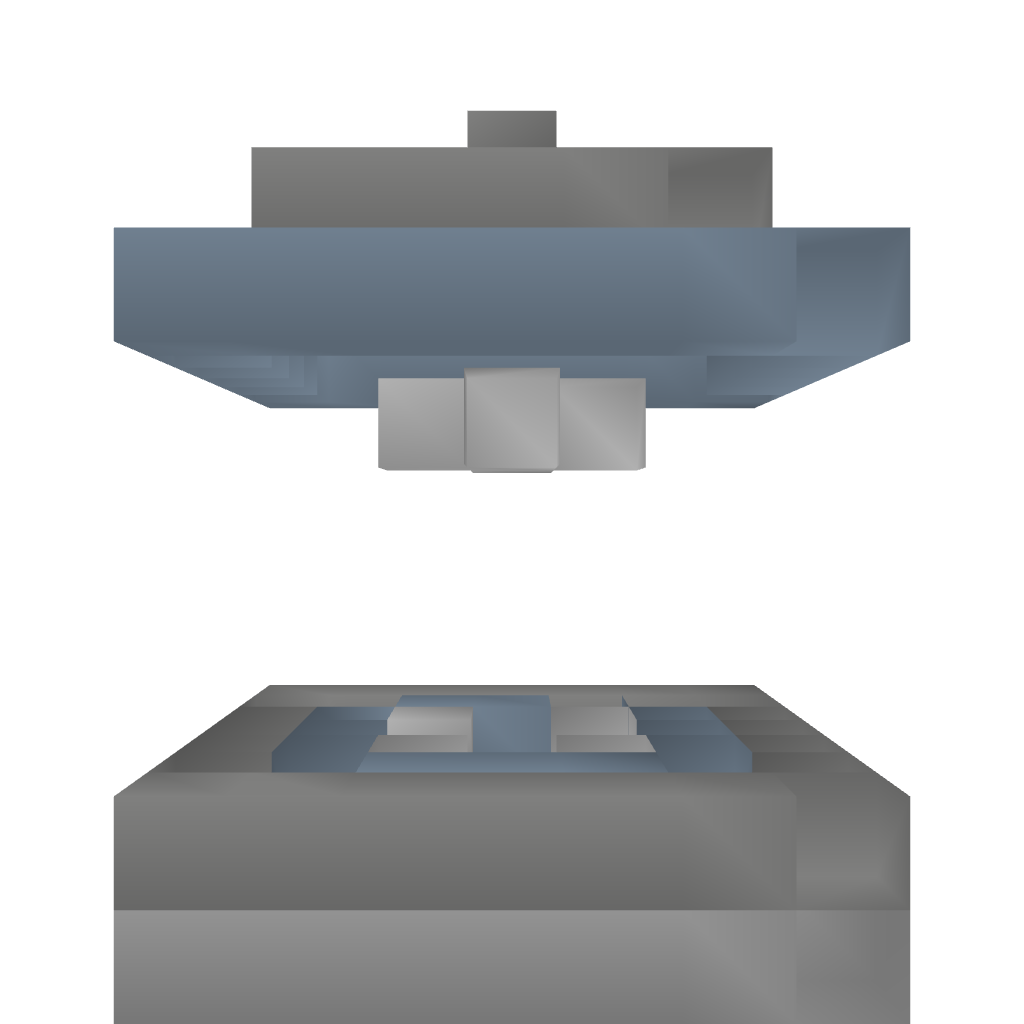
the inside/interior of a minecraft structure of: Chafariz/Fonte - Fountain